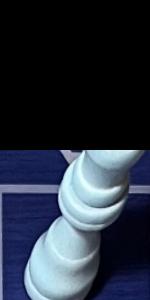
Label: Queen_White